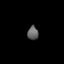
Tissue: prostate
Cell type: Epithelial cells
Senescence score: 0.3346
Nuclear area (px): 149
Mean DAPI intensity: 96.174